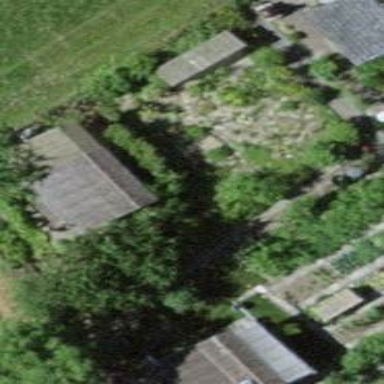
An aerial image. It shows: Allotment house.